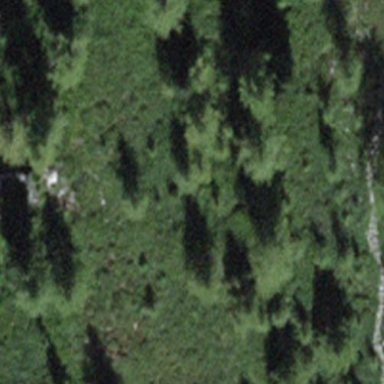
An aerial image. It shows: Forest area.